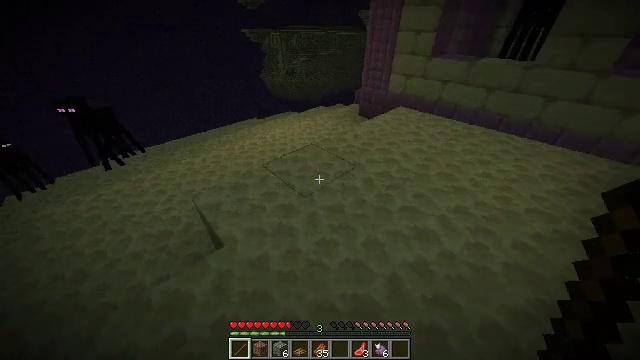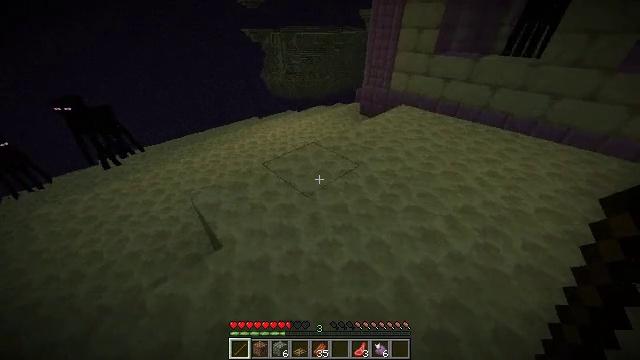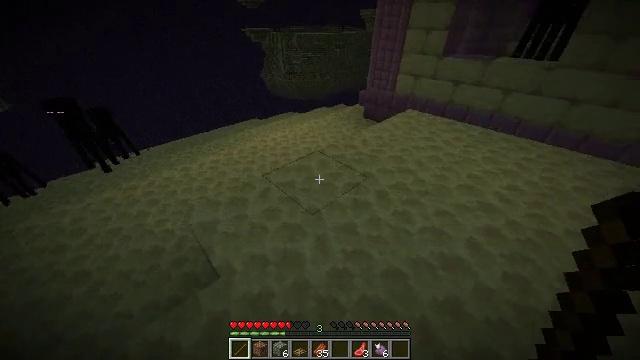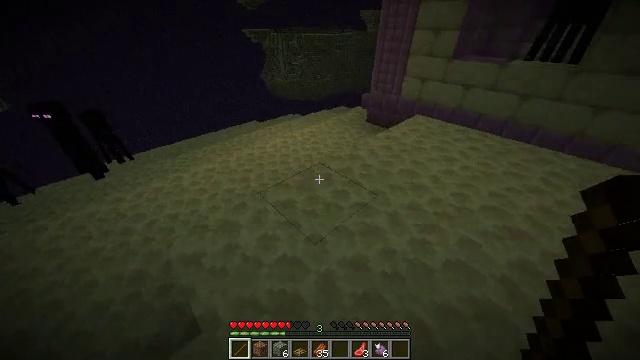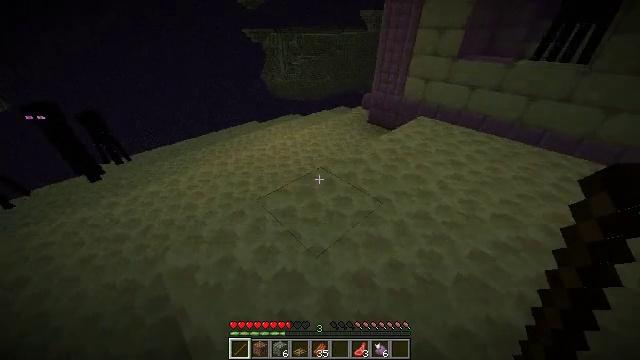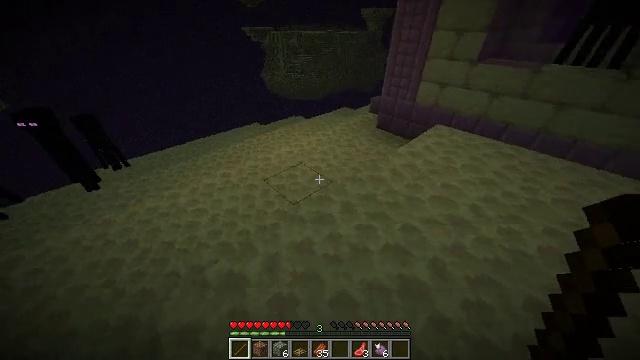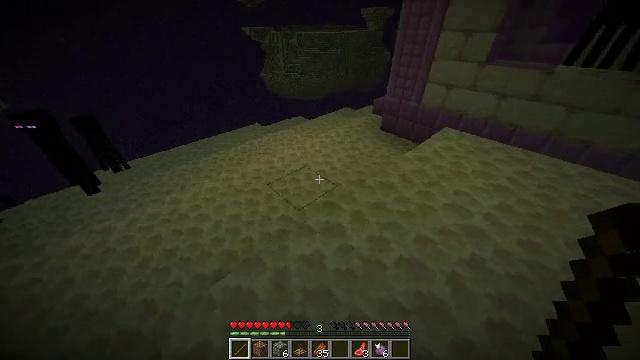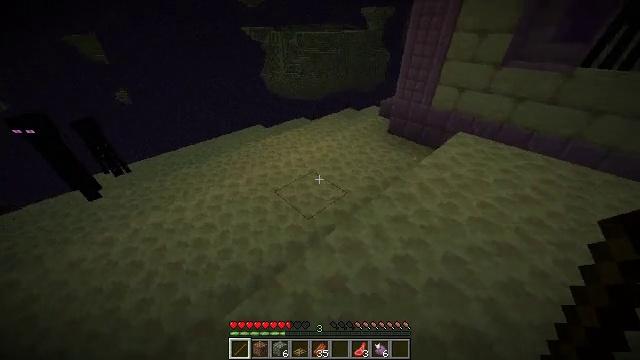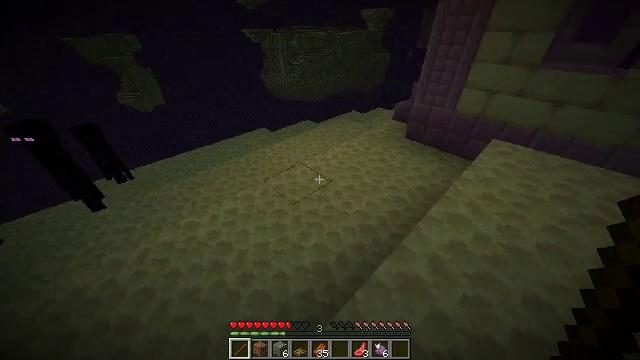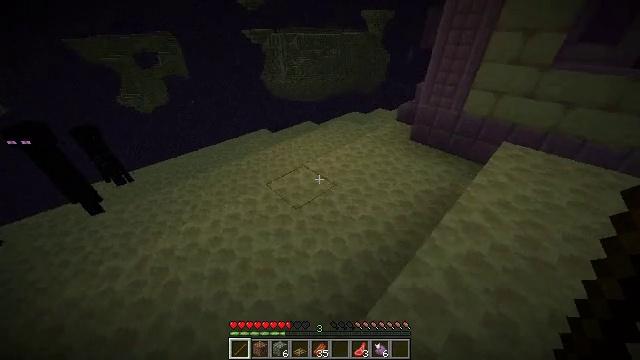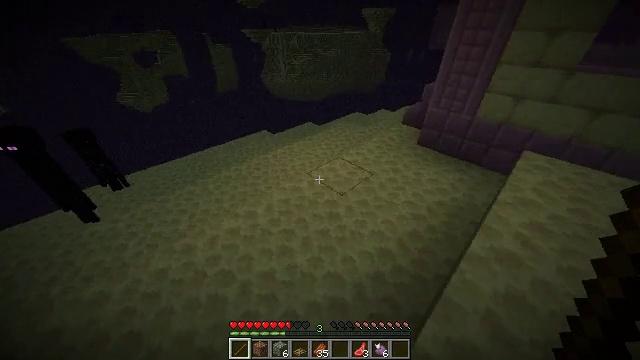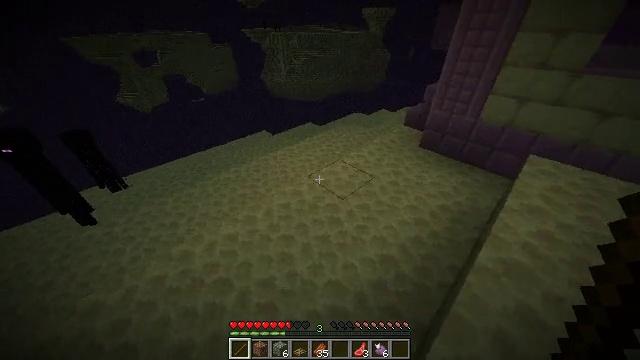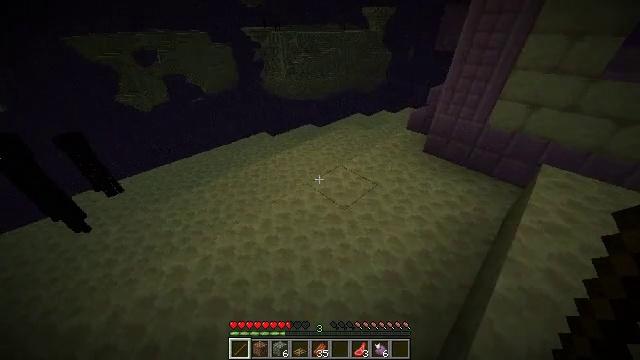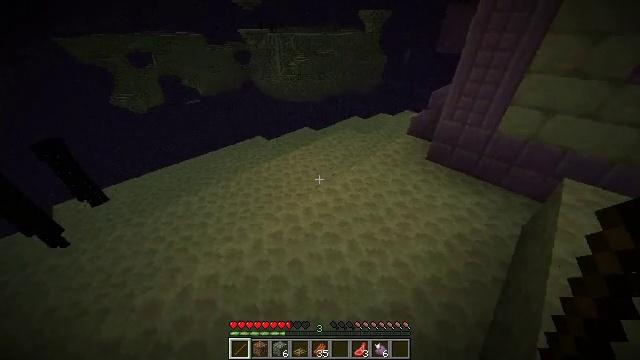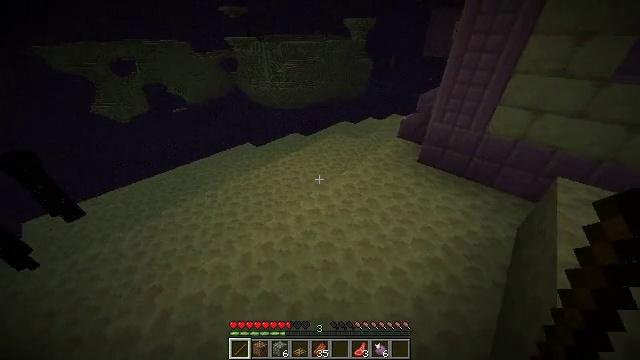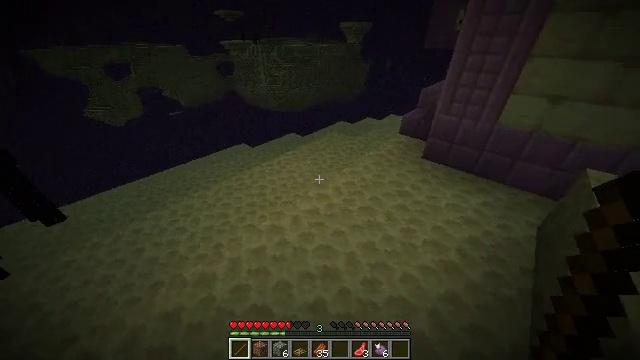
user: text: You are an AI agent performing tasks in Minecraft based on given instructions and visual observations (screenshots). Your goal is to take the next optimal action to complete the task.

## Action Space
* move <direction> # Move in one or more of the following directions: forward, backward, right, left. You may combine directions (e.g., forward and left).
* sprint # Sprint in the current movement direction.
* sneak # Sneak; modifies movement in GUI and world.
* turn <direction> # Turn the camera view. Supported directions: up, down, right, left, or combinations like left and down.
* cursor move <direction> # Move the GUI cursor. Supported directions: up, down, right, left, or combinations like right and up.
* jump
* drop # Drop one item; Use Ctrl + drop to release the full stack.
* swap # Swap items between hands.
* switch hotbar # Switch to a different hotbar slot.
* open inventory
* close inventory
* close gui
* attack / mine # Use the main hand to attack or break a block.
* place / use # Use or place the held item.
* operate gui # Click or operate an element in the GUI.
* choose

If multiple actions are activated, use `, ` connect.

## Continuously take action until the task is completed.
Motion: motion action
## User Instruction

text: Remove a mutton from the inventory.
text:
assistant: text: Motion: move forward, sprint
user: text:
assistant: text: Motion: move forward, sprint
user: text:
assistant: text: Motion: move forward, sprint
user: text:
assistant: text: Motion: move forward and move left, sprint
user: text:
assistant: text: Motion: move forward and move left, sprint
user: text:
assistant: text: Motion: move forward and move left, sprint
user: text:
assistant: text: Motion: move forward and move left, sprint
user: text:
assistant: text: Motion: move forward and move left, sprint
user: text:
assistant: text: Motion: move forward, sprint
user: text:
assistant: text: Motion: move forward, sprint
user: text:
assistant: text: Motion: move forward, sprint
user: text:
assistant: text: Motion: move forward, sprint
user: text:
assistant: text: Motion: move forward, sprint
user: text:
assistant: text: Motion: move forward, sprint, turn right and up
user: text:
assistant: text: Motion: move forward, sprint
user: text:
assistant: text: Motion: move forward, sprint
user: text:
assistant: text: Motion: move forward, sprint
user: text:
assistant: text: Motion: move forward, sprint
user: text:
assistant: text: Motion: move forward, sprint
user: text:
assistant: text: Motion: move forward, sprint
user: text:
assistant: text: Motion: move forward, sprint
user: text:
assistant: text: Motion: move forward, sprint
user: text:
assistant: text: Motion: move forward, sprint
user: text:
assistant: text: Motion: move forward, sprint, turn right
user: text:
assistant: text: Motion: move forward, sprint, turn right
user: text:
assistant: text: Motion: move forward, sprint
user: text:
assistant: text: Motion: move forward, sprint
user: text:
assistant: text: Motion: move forward, sprint, turn right
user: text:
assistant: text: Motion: move forward, sprint, turn right
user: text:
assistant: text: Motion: move forward, sprint, turn right